Field crop: tomato
Growth stage: 1
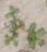
Species: portulaca